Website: home-depot
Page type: review-order
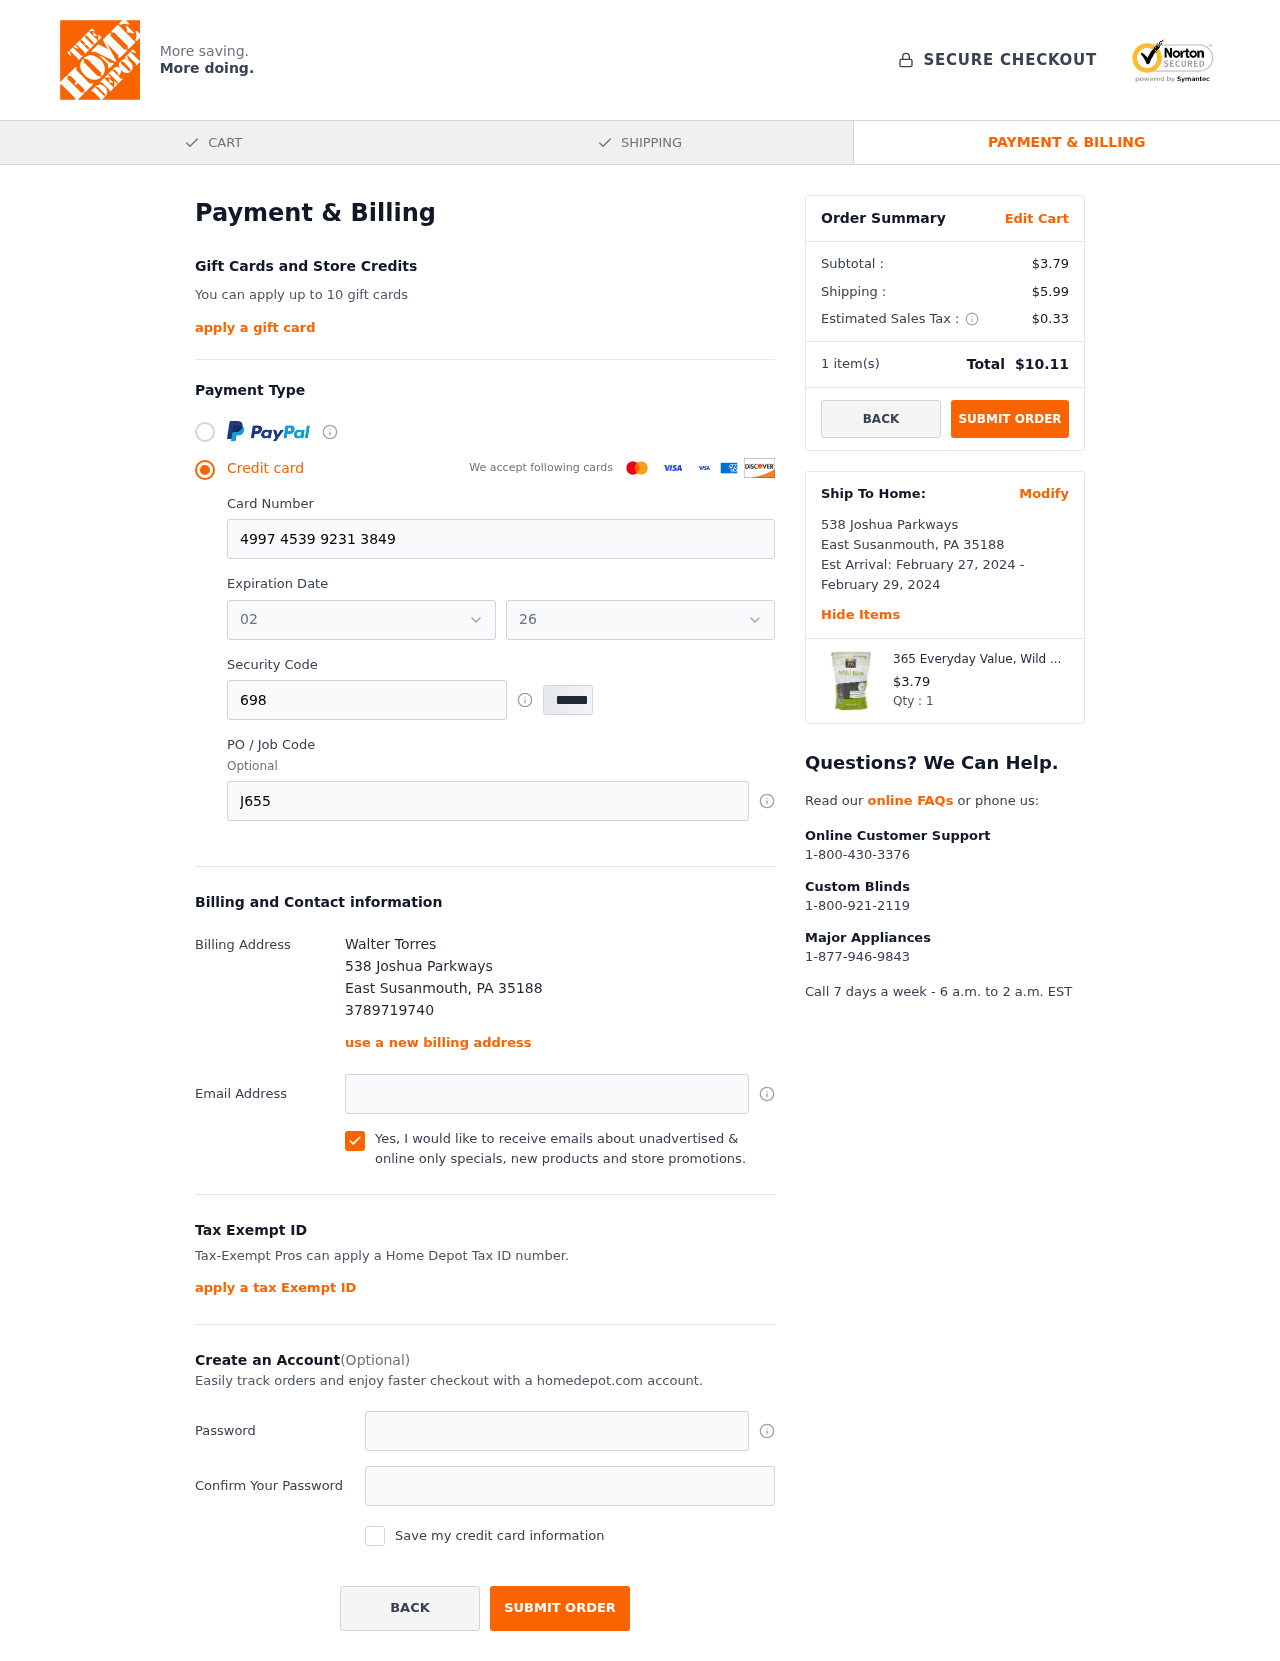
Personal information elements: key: PII_CARD_EXPIRY_MONTH
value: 02
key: PII_CARD_EXPIRY_YEAR
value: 26
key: PII_CITY
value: East Susanmouth
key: PII_FULLNAME
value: Walter Torres
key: PII_PHONE
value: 3789719740
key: PII_POSTCODE
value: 35188
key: PII_STATE_ABBR
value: PA
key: PII_STREET
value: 538 Joshua Parkways
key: PII_CARD_NUMBER
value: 4997 4539 9231 3849
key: PII_CARD_CVV
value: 698
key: PII_JOB_CODE
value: J655101
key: PII_EMAIL
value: walter_torres@yahoo.com
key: PII_POSTCODE_FULL
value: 35188
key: PII_POSTCODE_NUMERIC
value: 35188
Product elements: key: PRODUCT1_NAME
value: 365 Everyday Value, Wild Rice, 14 oz
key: PRODUCT1_PRICE
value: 3.79
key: PRODUCT1_QUANTITY
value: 1
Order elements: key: ORDER_SUBTOTAL
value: $3.79
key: ORDER_SHIPPING_COST
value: $5.99
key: ORDER_TAX
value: $0.33
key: ORDER_NUM_ITEMS
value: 1
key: ORDER_TOTAL
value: $10.11
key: ORDER_SHIPPING_DATE
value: February 27, 2024
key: ORDER_DELIVERY_DATE
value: February 29, 2024